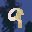
Label: 9